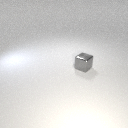
small gray metal cube